Interaction volume radius: 10 \u00c5
Interaction volume height: 10 \u00c5
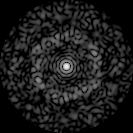
Disorder parameter: 0.8281